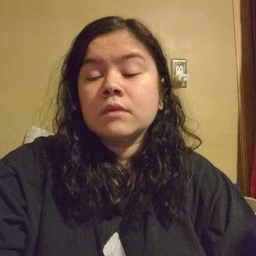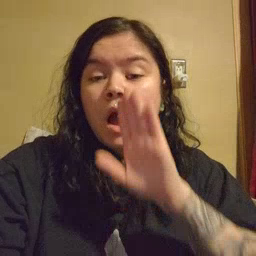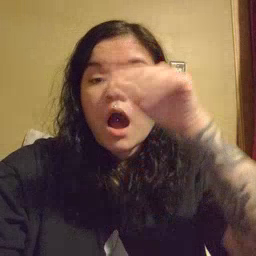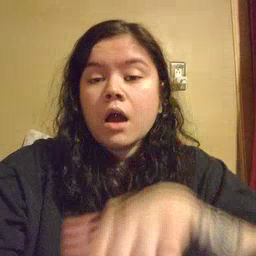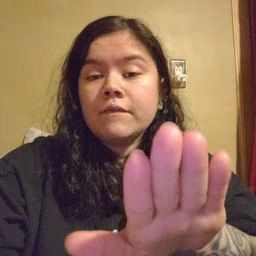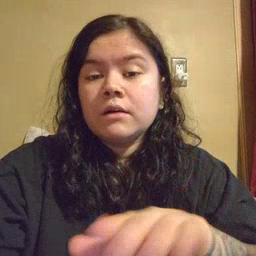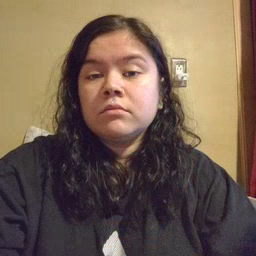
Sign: elephant